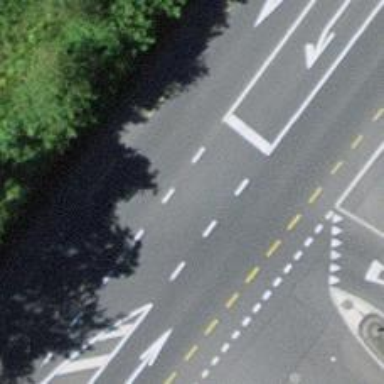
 there is soft lane designated for cyclists."